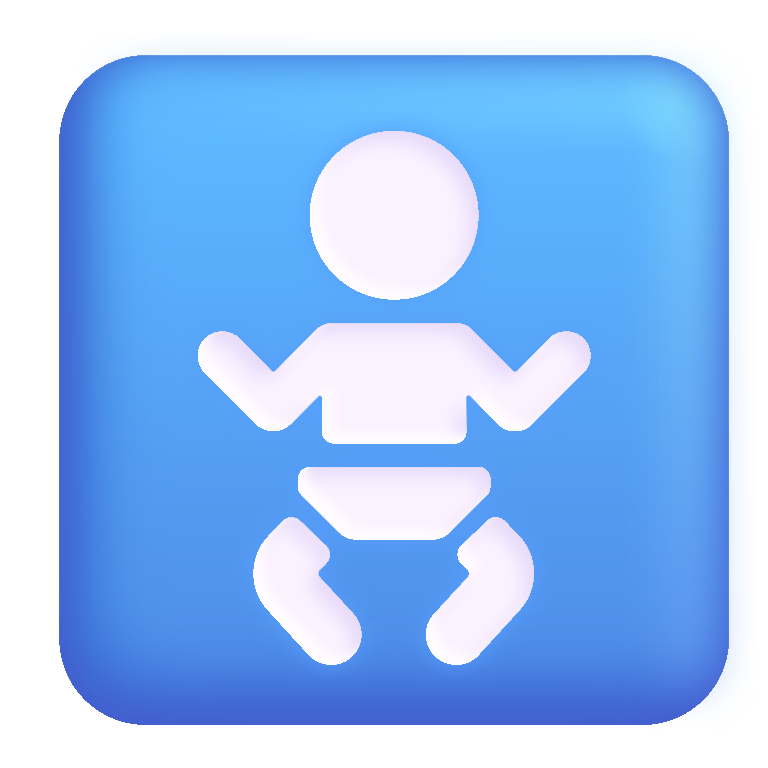
baby symbol color